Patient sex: M
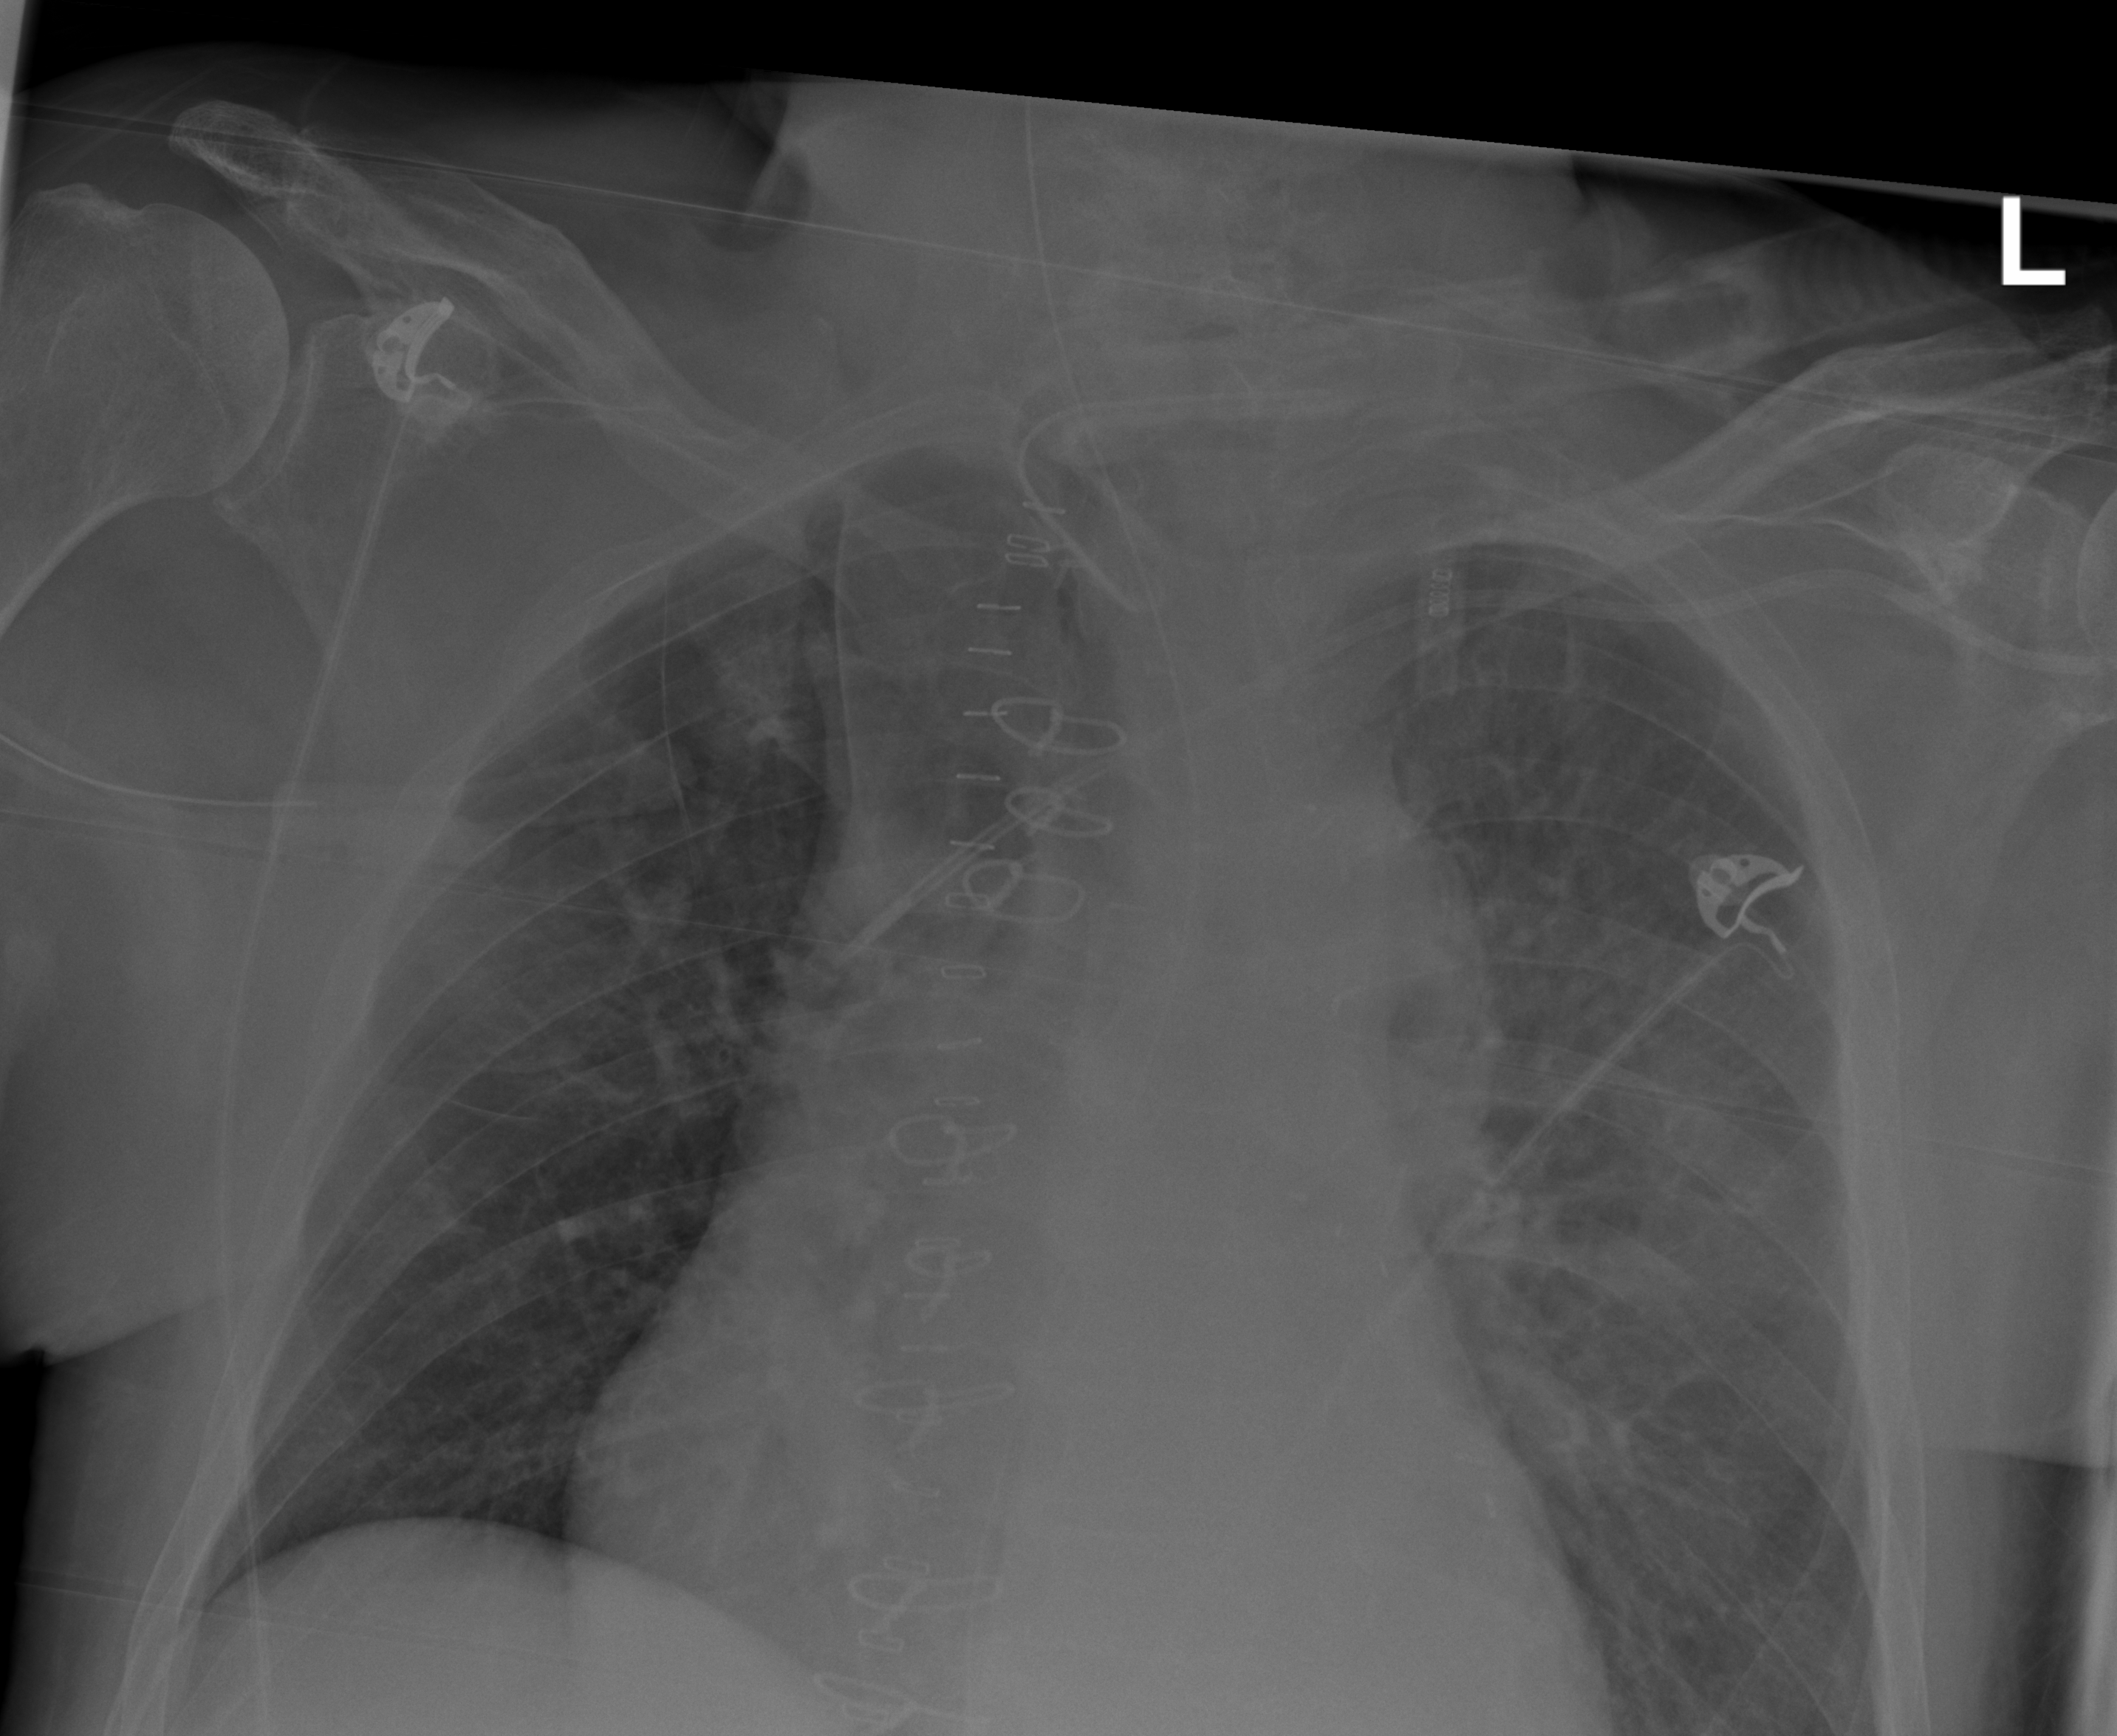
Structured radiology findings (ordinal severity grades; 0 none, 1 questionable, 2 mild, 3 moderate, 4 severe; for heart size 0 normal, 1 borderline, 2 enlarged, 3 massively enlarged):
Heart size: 2
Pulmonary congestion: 2
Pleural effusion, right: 0
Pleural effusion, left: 0
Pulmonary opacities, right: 1
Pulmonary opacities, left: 1
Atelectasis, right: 0
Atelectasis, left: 1